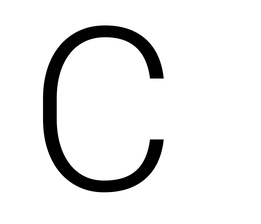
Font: Roboto_Light